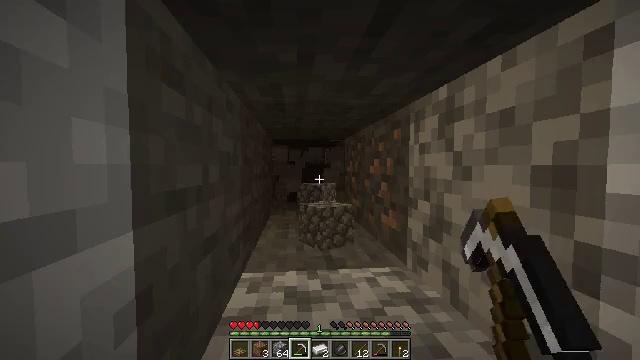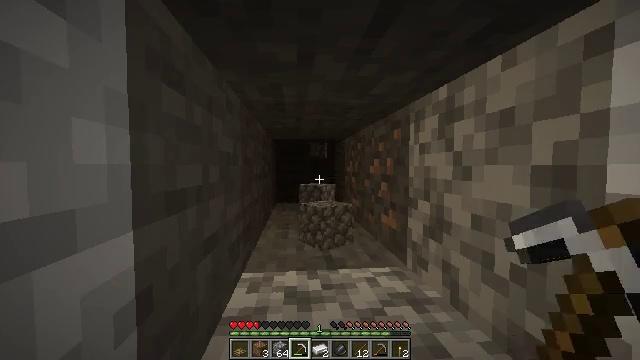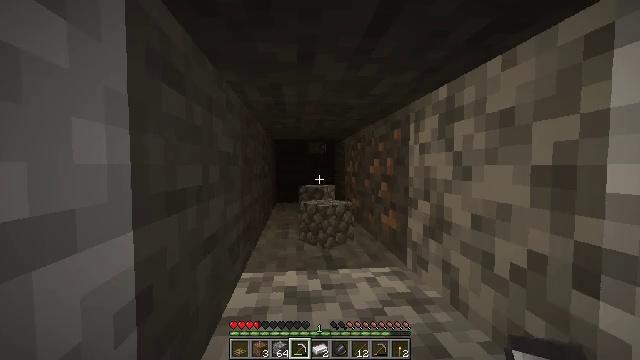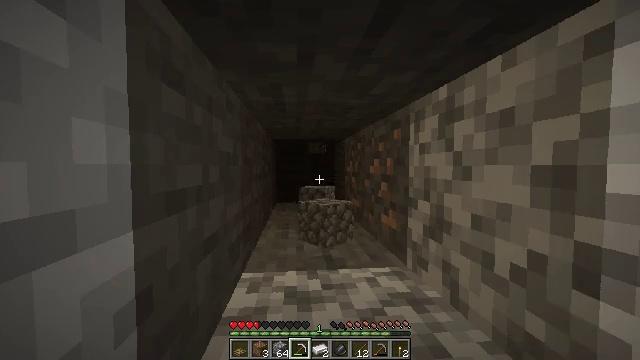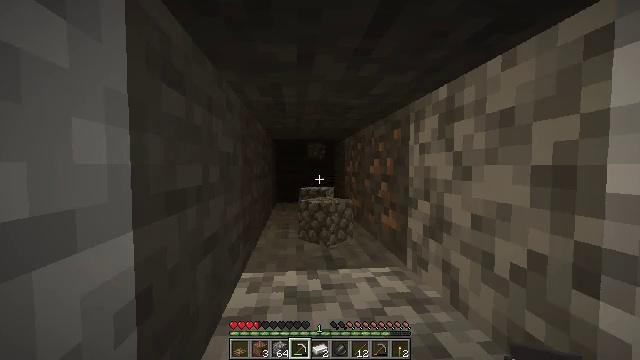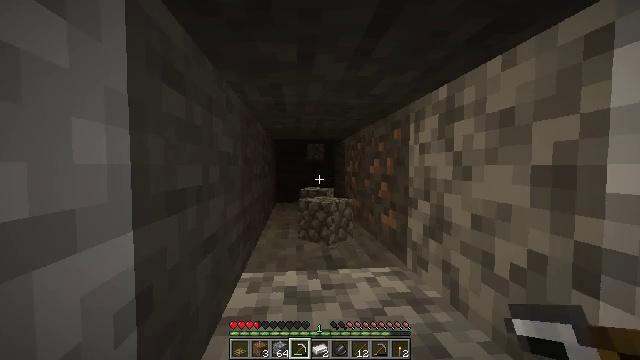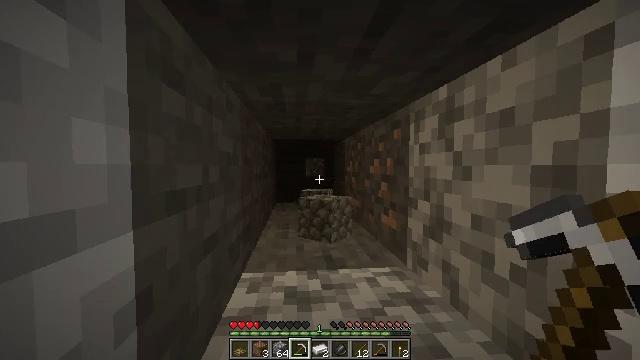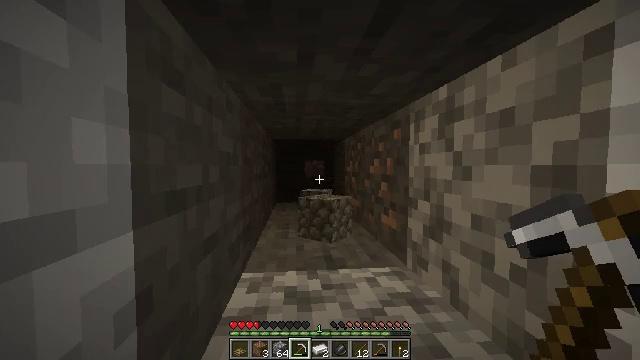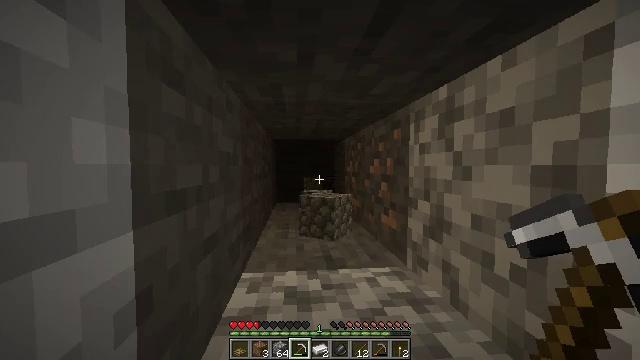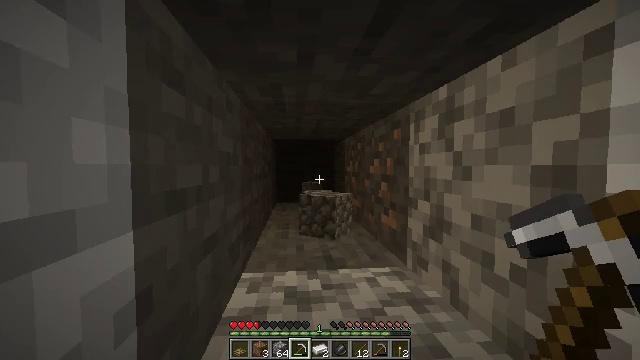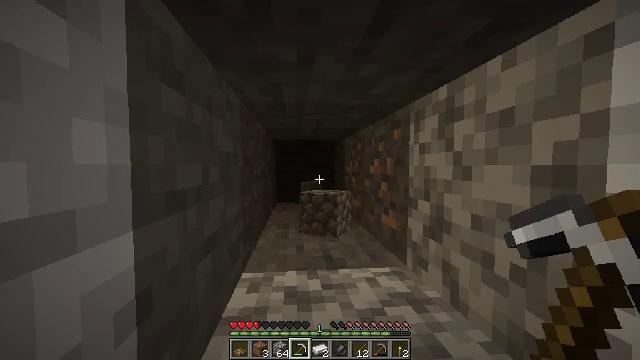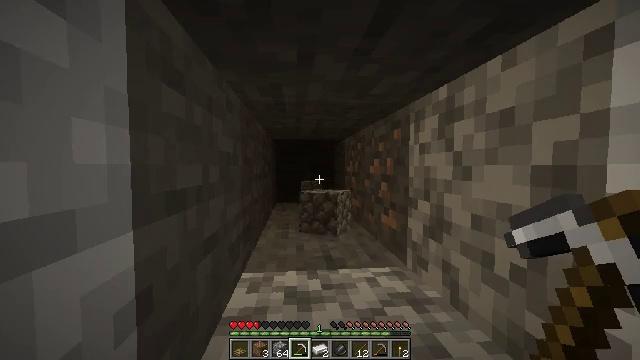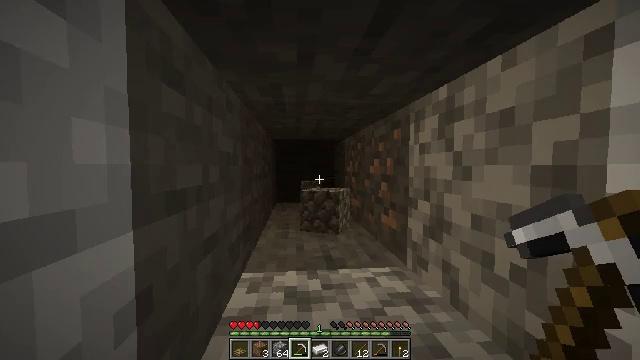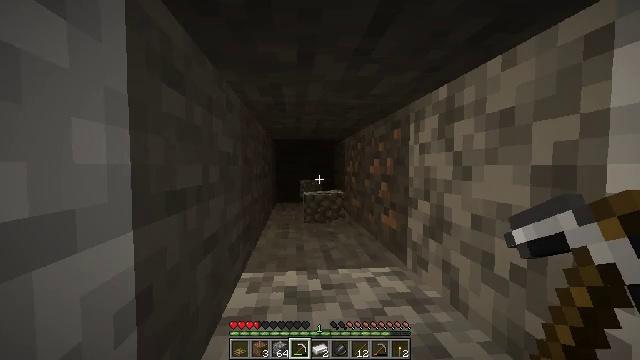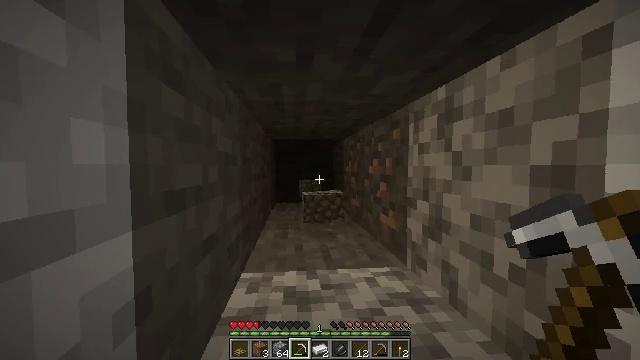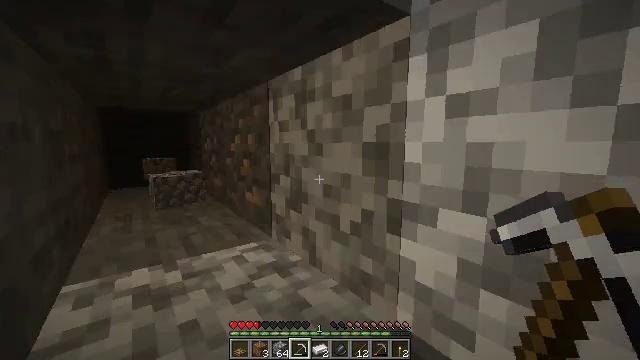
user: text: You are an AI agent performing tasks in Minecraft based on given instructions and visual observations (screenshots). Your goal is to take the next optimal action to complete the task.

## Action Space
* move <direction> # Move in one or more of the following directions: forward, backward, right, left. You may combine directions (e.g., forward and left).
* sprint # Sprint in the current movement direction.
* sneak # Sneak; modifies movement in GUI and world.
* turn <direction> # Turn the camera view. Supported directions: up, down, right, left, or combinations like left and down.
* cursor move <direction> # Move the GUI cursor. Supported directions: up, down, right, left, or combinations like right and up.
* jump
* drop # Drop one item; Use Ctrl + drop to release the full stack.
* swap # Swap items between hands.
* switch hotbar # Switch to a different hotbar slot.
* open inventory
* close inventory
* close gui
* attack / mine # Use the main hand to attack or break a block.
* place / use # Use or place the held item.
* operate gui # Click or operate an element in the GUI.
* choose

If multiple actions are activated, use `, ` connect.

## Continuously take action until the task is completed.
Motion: motion action
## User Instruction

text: Break the oak trapdoor to collect it.
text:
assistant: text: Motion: attack / mine
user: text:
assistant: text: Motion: attack / mine
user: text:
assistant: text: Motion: attack / mine
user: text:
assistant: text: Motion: attack / mine
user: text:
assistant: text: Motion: attack / mine
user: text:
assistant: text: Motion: attack / mine
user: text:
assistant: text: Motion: attack / mine
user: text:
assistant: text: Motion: attack / mine
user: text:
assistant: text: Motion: no_op
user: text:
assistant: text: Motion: no_op
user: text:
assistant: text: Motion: no_op
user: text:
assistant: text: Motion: no_op
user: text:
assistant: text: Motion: no_op
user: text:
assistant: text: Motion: no_op
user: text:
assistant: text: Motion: turn right and down
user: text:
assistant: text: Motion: turn right and down
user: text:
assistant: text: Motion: turn right
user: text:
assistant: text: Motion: turn right and up
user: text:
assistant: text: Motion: turn right
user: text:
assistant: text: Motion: no_op
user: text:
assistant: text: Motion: turn right
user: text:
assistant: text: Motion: turn right
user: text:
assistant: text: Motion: turn right
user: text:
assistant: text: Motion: no_op
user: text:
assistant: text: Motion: no_op
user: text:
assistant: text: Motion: no_op
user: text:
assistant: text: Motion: no_op
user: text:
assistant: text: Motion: attack / mine
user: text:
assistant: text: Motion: attack / mine
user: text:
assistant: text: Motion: attack / mine